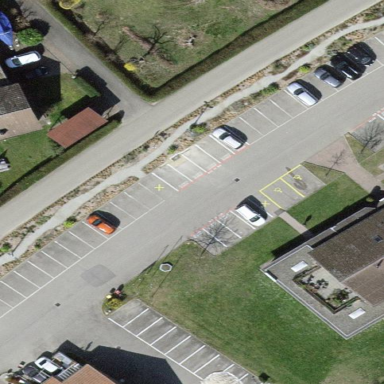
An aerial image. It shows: Parking area with surface.